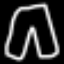
Label: pants